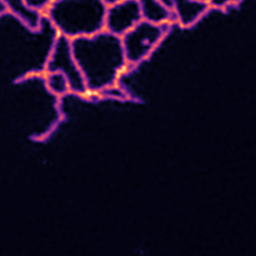
Label: Super-resolution ER image